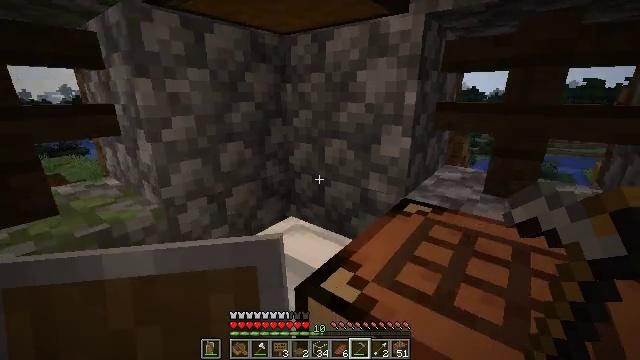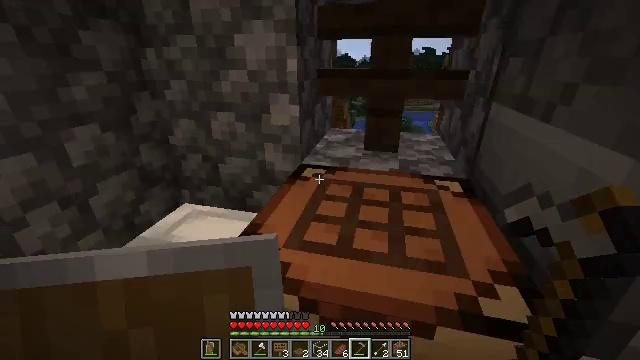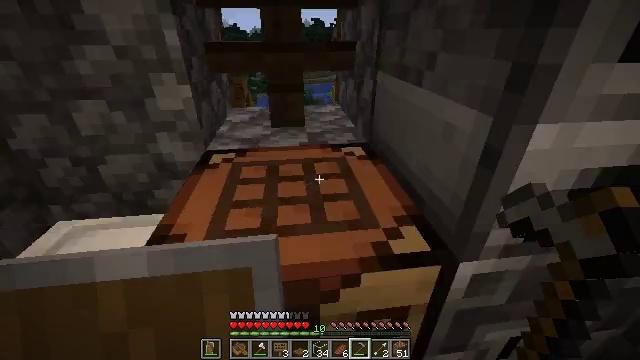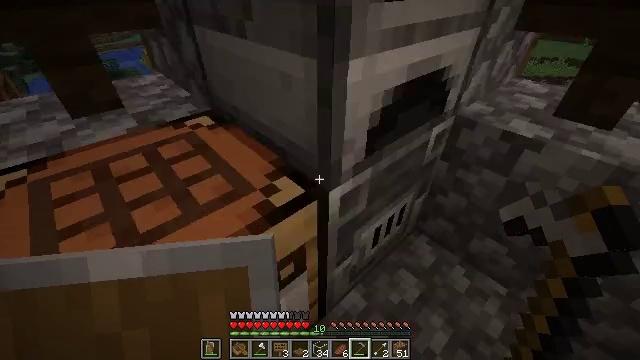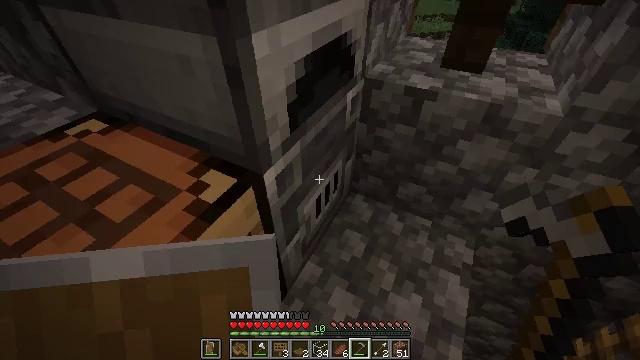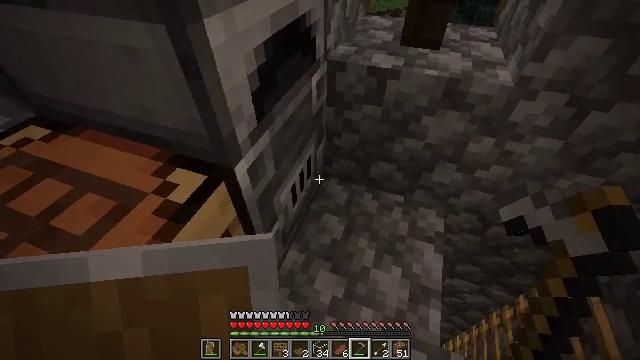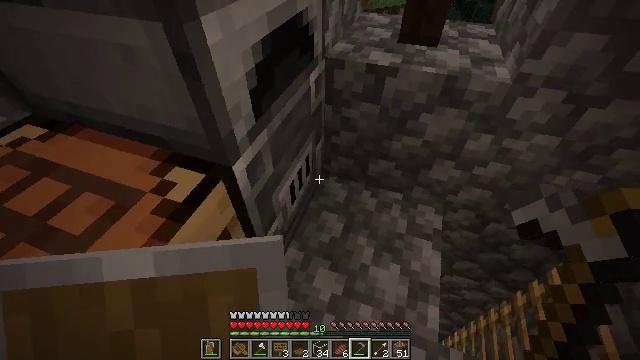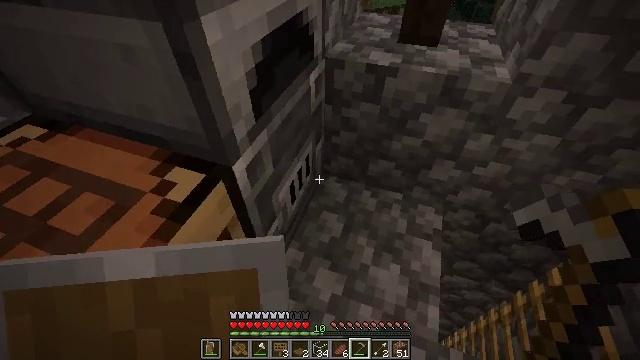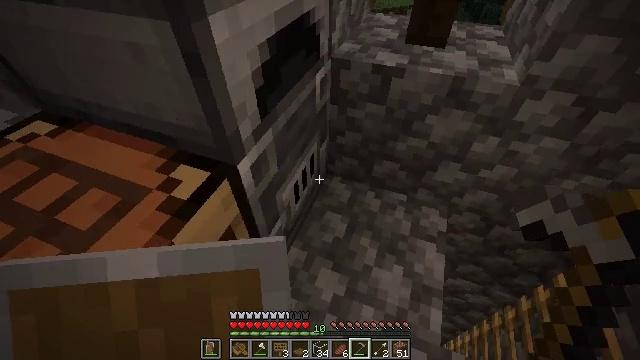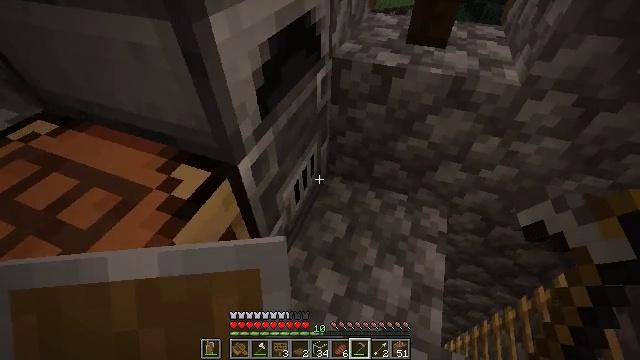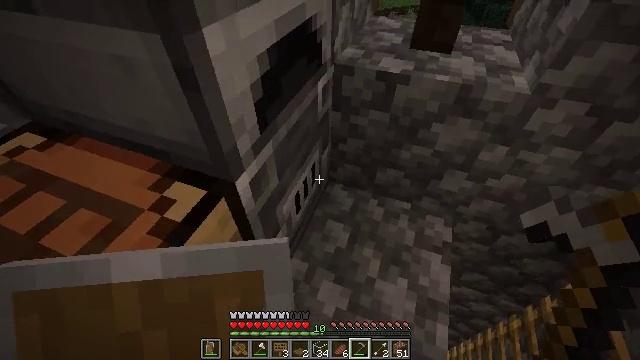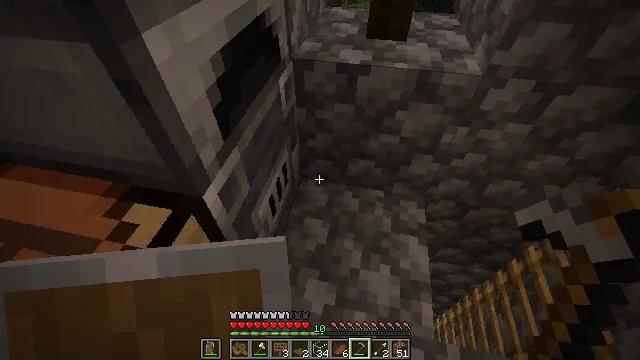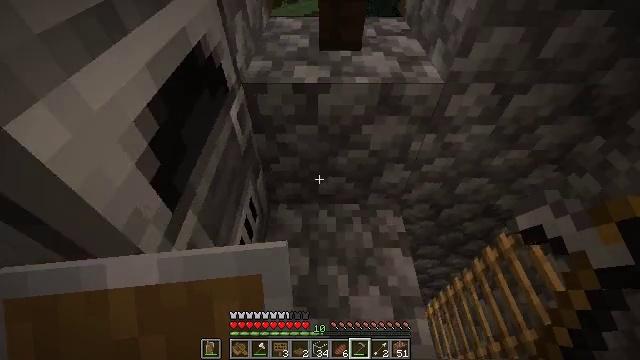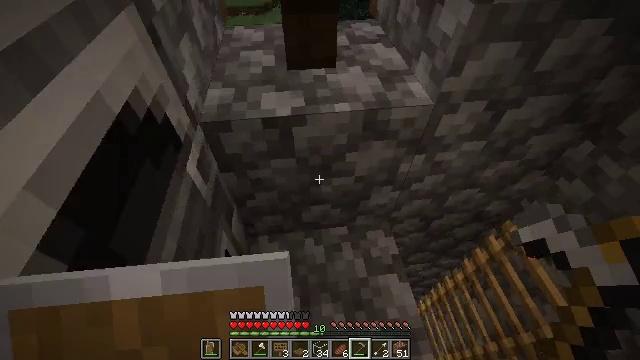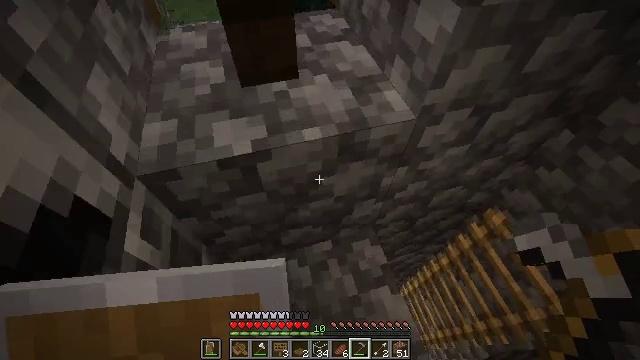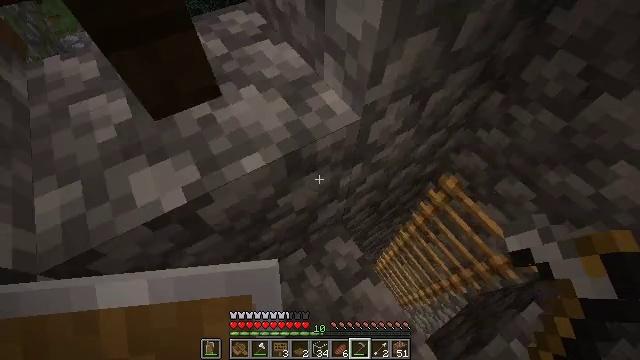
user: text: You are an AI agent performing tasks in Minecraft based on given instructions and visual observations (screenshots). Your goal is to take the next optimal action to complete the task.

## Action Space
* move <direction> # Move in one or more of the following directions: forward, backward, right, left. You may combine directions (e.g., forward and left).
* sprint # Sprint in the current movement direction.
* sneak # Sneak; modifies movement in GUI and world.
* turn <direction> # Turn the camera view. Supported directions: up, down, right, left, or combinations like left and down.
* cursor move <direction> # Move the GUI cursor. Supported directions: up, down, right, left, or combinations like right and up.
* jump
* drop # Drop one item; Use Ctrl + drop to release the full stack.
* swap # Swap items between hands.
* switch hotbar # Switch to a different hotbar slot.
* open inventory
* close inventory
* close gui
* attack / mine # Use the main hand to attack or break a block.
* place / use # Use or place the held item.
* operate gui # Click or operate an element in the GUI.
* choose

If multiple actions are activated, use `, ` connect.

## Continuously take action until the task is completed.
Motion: motion action
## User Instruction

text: Mine dirt from the ground.
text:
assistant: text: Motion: turn right and down
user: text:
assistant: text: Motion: turn right and down
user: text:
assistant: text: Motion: turn right and down
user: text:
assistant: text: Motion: turn right and down
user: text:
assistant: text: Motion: turn right and down
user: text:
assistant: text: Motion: no_op
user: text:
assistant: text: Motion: no_op
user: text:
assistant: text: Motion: turn left
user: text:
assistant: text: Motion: no_op
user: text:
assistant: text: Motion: move forward
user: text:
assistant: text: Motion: move forward, turn right and down
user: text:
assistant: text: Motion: move forward, turn right
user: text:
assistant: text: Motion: move forward, turn right and down
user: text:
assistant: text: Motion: move forward, turn right and down
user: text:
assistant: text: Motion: move forward, turn right and down
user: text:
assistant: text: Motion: turn right and down
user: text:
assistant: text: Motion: turn right
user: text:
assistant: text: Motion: turn left
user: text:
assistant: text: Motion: no_op
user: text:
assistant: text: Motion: no_op
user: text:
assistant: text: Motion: no_op
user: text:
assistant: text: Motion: turn right
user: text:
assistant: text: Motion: turn right and down
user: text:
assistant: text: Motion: turn right and down
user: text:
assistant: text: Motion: turn right
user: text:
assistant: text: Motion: turn right
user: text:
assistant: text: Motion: no_op
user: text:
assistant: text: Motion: no_op
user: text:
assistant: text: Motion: move forward
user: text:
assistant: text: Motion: move forward